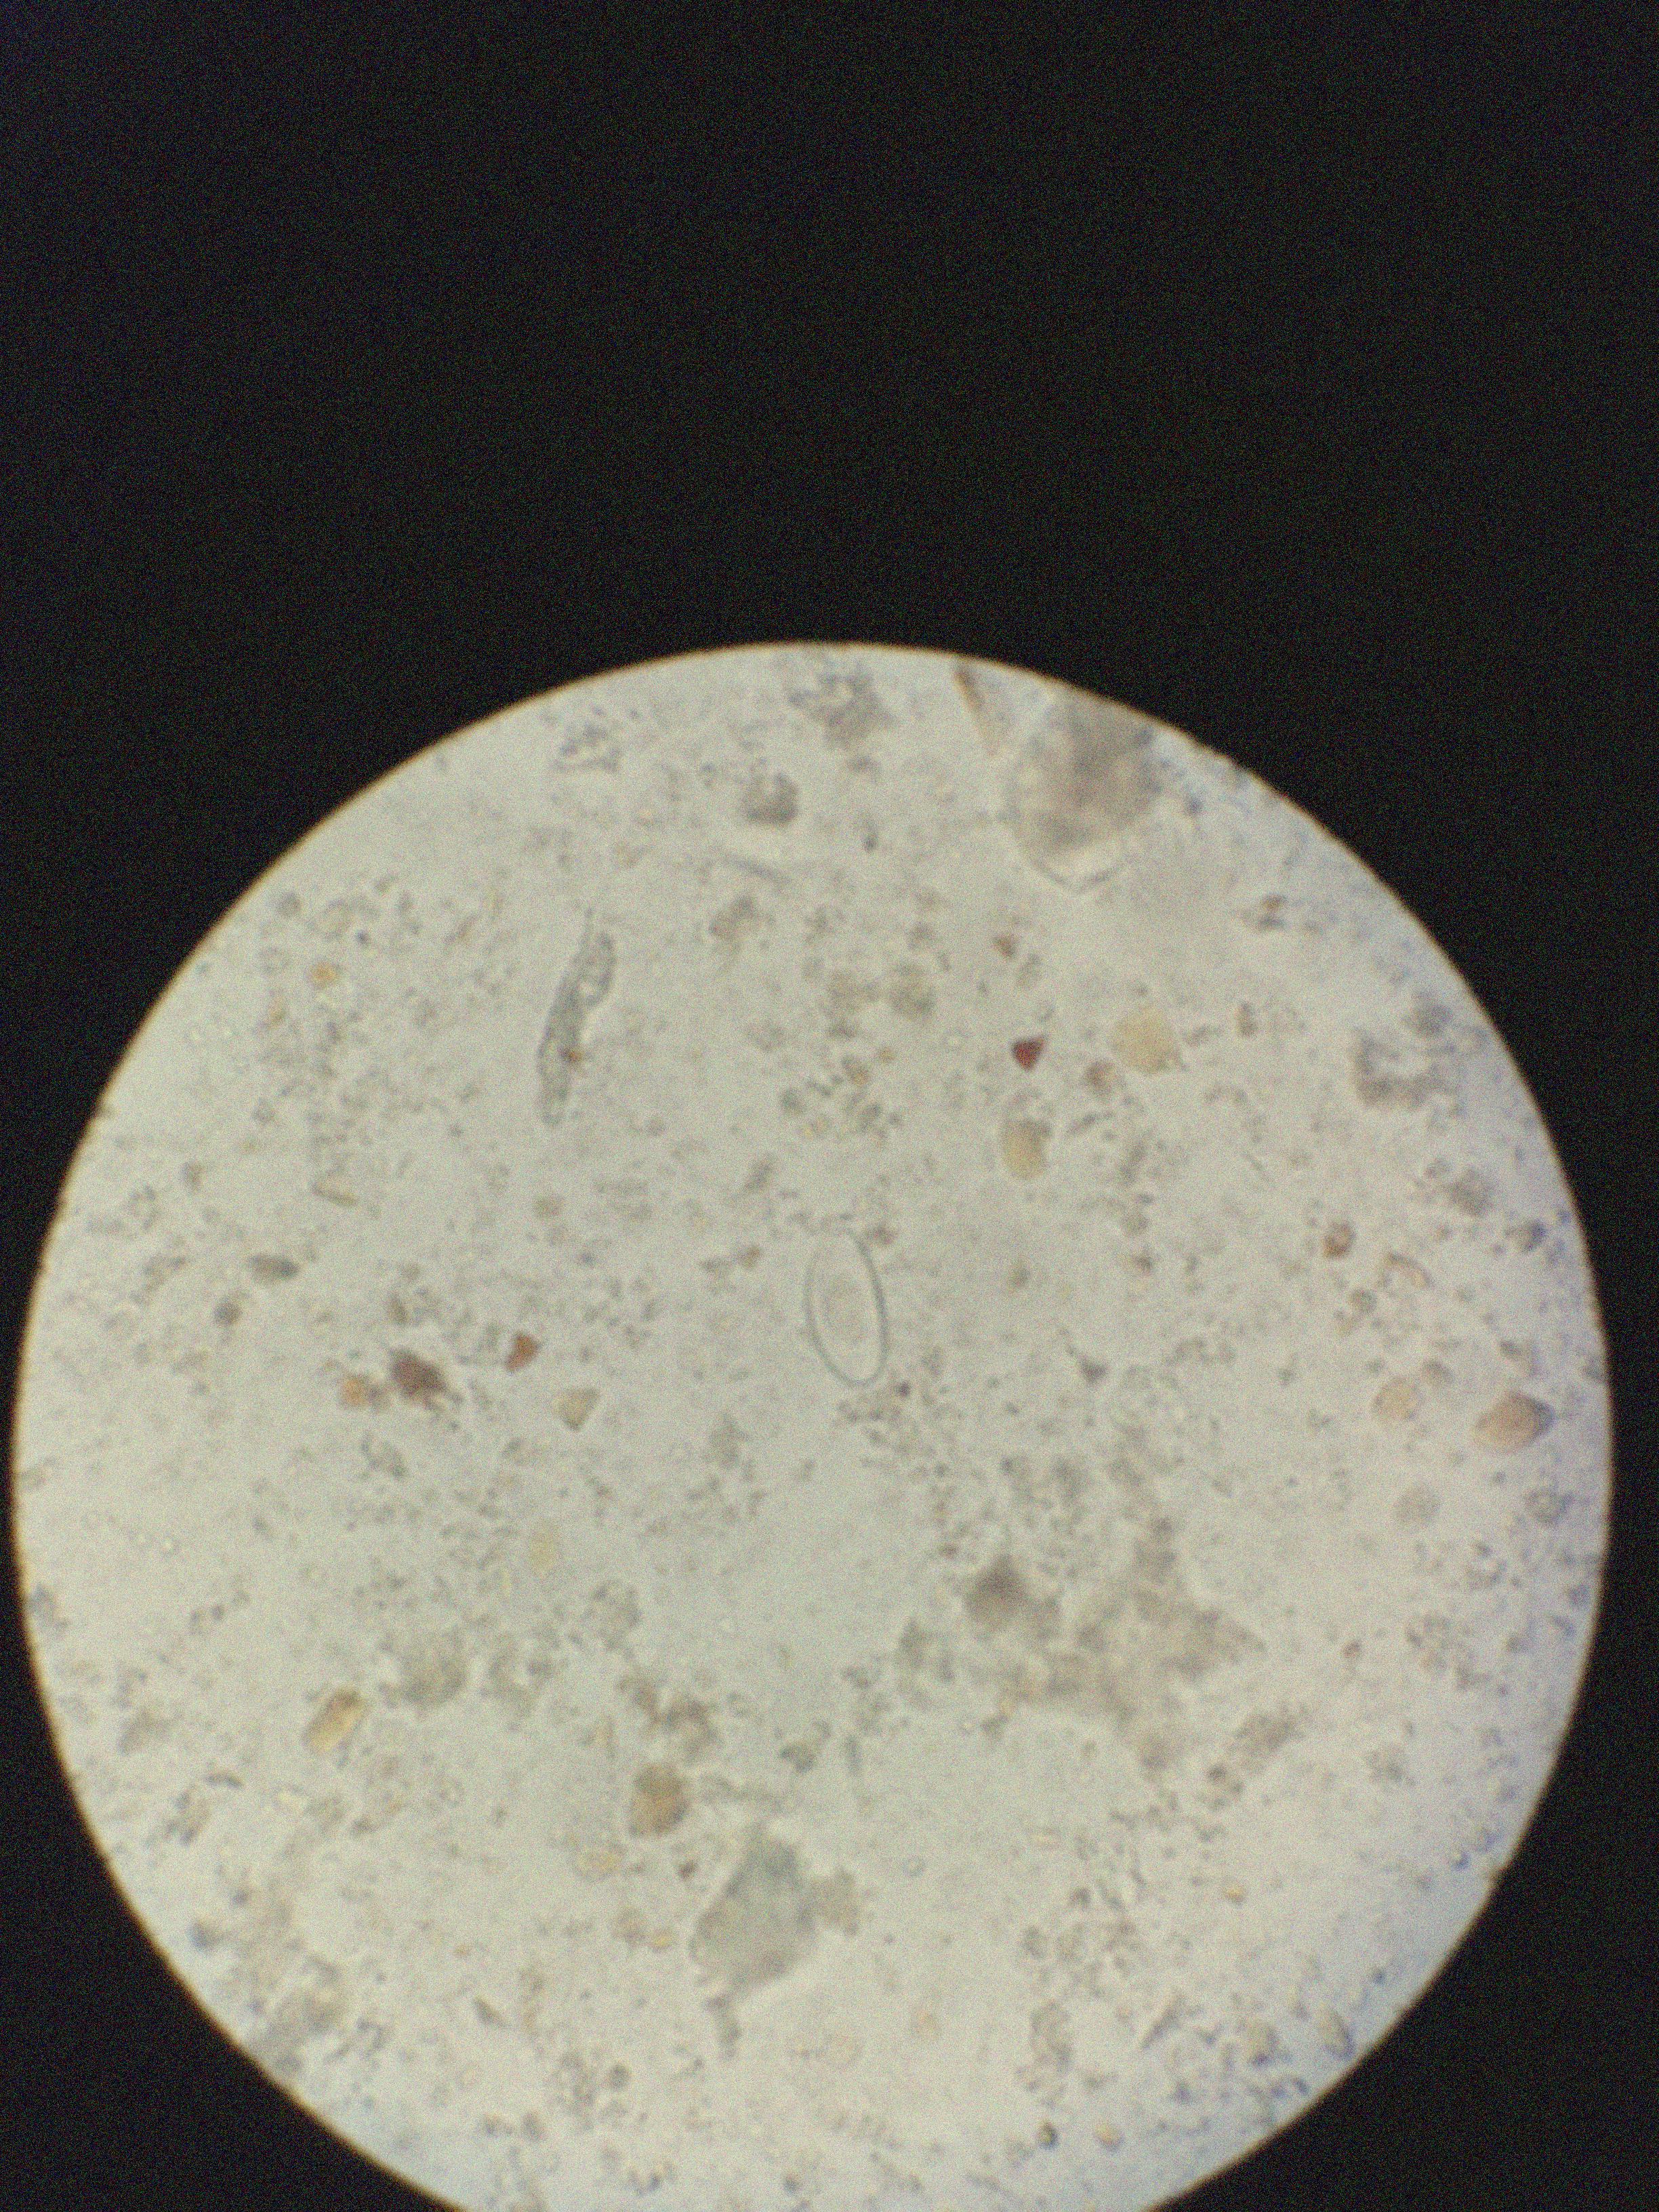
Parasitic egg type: Enterobius vermicularis